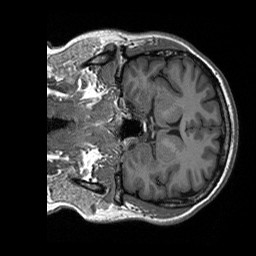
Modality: T1w
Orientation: coronal
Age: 47
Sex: female
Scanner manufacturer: siemens
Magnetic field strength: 3 T
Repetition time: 2.4 s
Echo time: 0.00226 s